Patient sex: M
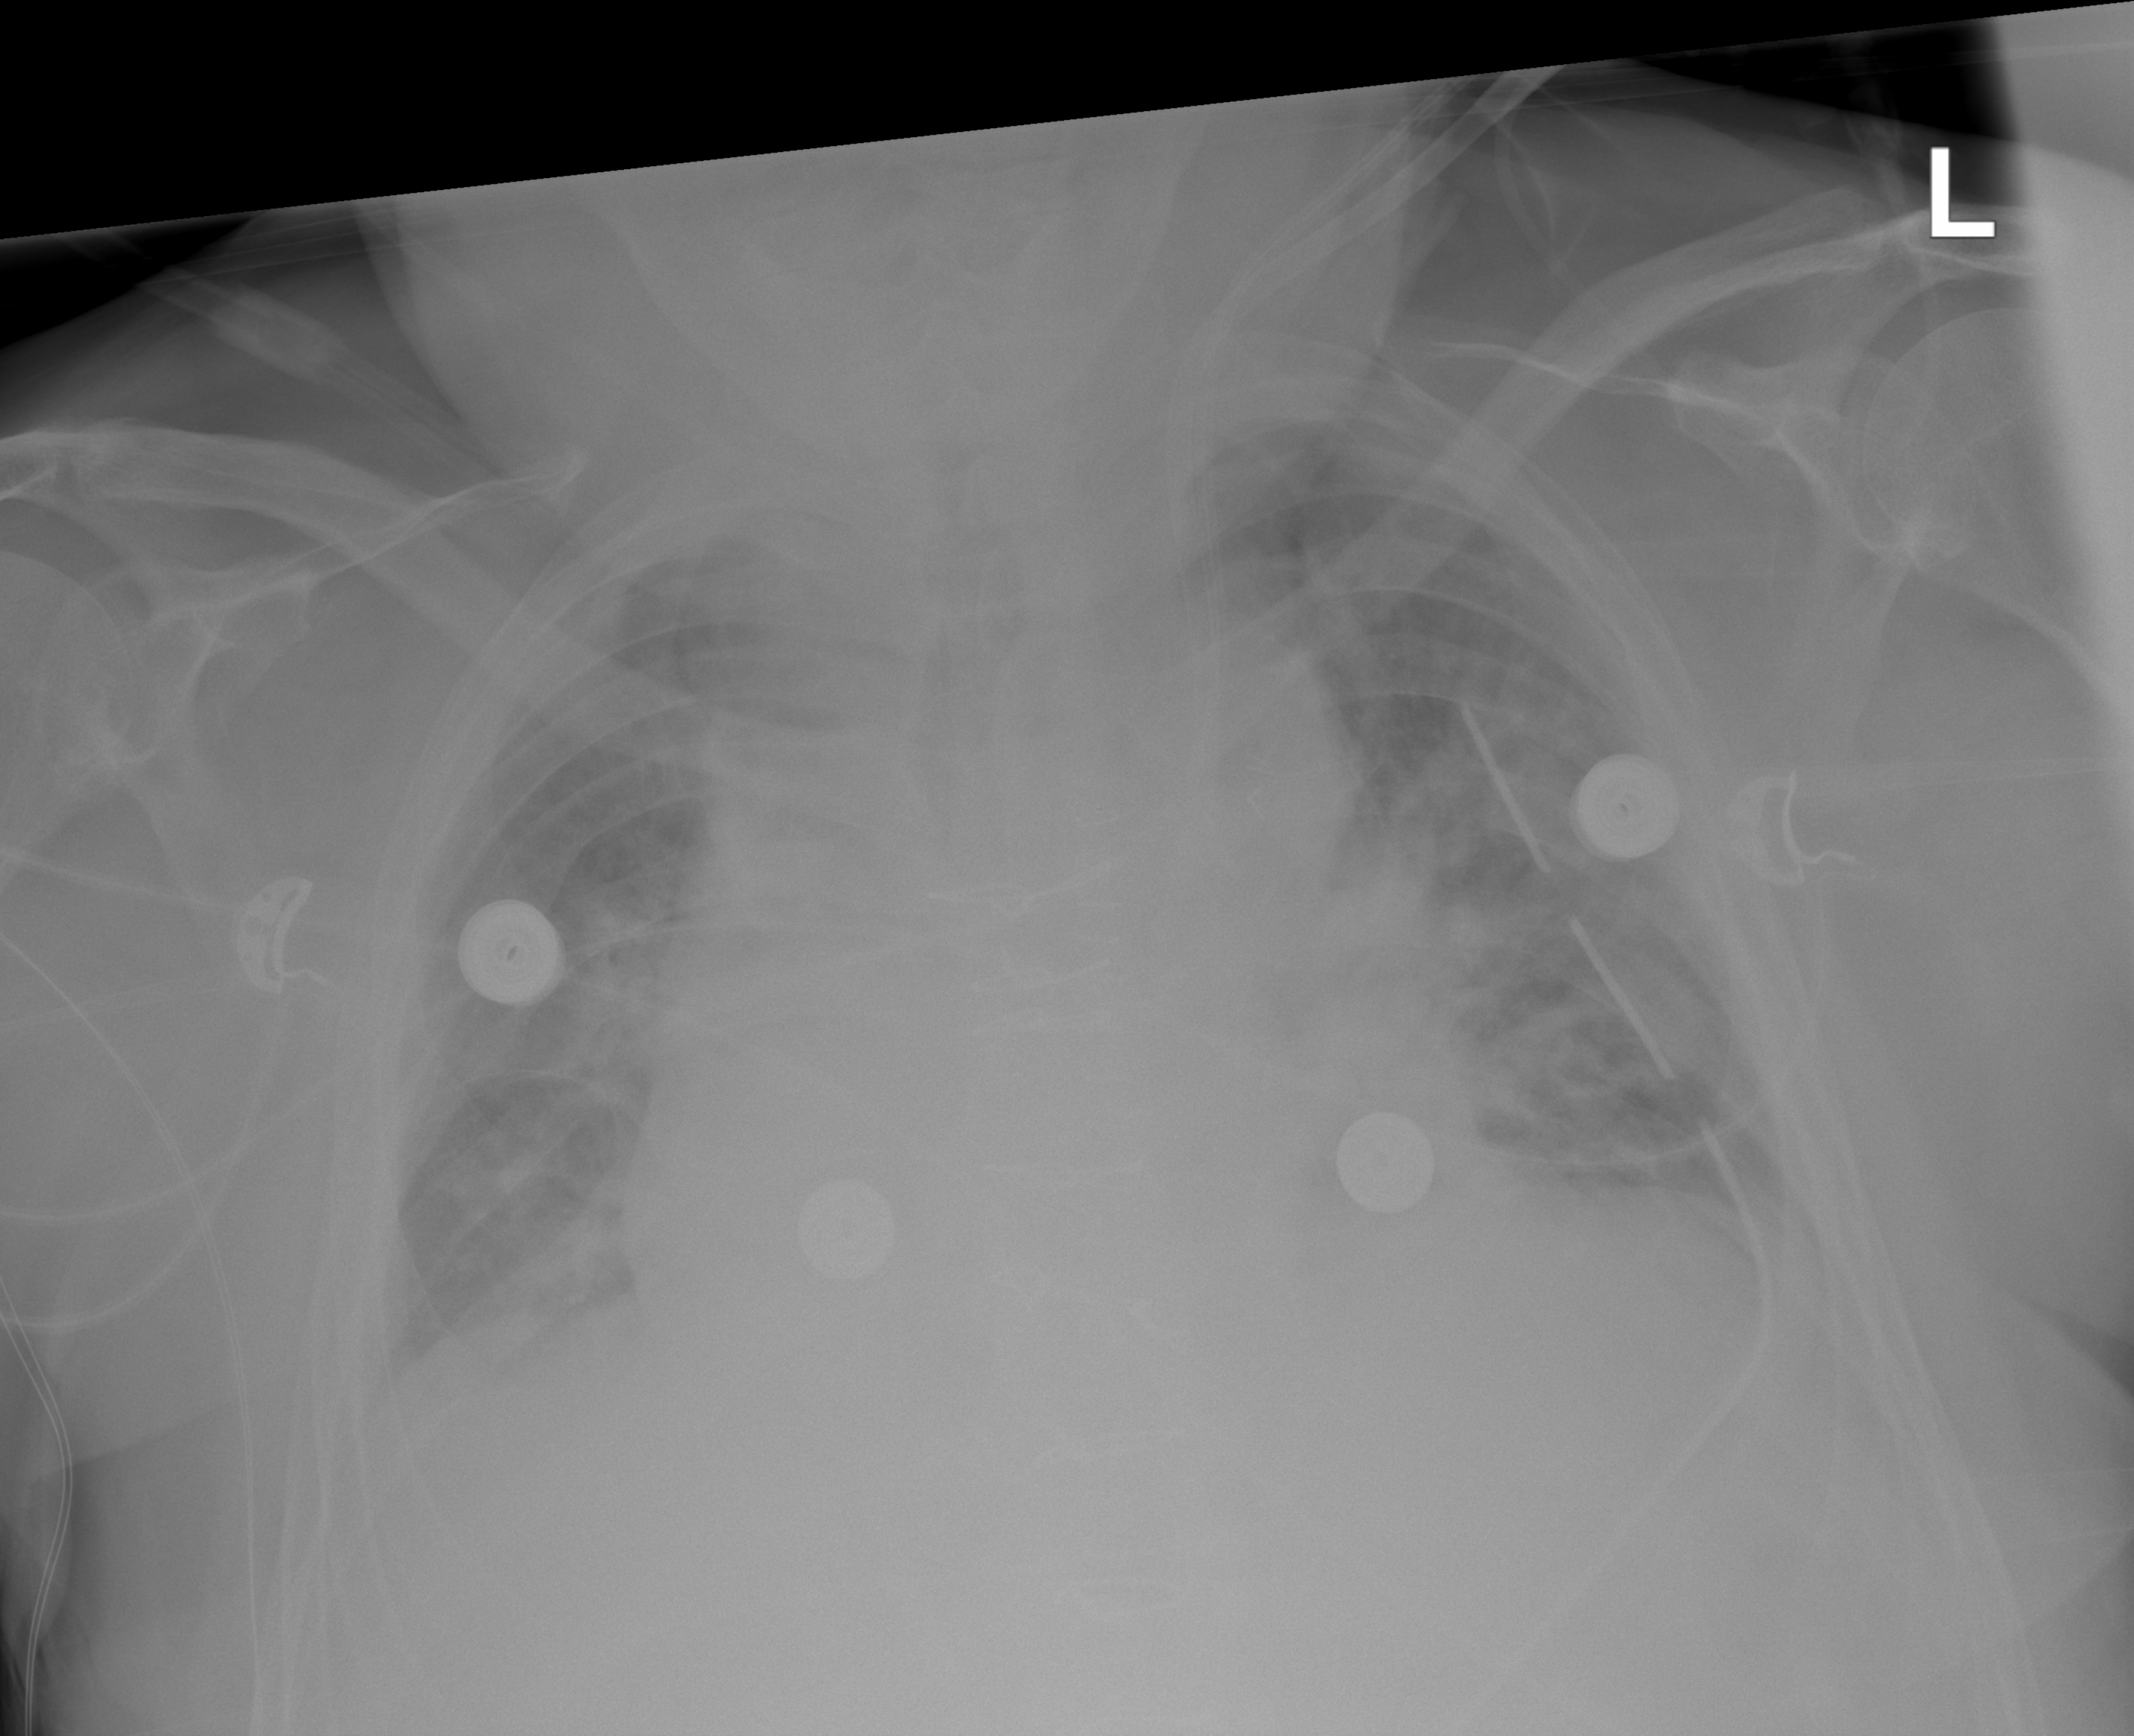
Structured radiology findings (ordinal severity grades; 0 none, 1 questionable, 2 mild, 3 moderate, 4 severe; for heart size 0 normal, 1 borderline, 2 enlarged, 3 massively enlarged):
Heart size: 2
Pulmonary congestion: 2
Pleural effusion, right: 0
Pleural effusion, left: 0
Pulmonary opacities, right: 2
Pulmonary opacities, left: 2
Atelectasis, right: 2
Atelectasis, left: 2